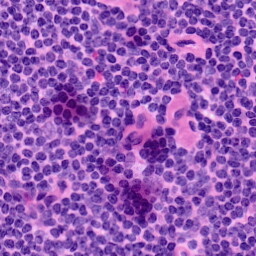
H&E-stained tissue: LymphNode